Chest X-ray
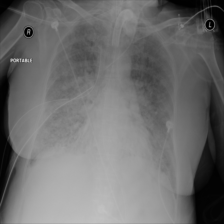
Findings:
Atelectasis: negative
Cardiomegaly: negative
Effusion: negative
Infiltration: positive
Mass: negative
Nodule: negative
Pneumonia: negative
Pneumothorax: negative
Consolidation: negative
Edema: negative
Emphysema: negative
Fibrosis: negative
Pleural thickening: negative
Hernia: negative